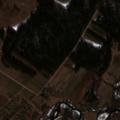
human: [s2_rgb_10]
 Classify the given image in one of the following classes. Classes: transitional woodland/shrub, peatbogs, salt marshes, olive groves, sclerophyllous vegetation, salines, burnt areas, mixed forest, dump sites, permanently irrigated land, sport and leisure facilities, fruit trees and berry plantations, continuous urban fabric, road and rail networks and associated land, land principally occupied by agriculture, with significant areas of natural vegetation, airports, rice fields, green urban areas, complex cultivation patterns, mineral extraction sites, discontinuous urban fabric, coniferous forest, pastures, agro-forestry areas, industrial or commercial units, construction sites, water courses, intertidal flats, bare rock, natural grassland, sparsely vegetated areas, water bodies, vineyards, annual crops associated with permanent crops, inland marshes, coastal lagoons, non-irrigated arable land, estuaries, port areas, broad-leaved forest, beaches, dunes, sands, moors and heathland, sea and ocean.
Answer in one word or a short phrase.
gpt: discontinuous urban fabric, non-irrigated arable land, complex cultivation patterns, land principally occupied by agriculture, with significant areas of natural vegetation, coniferous forest